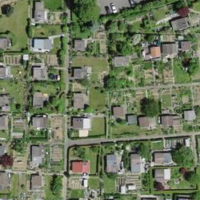
EUNIS habitat code: 53
Species observed at this site:
Fritillaria meleagris